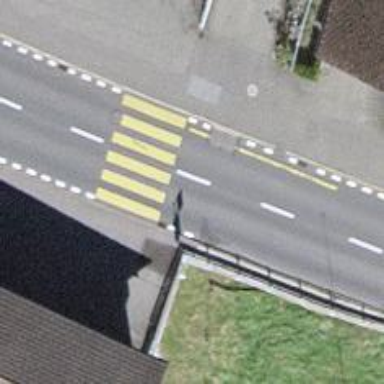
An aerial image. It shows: Secondary road with asphalt surface.